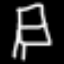
Label: chair